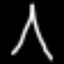
Label: The Eiffel Tower